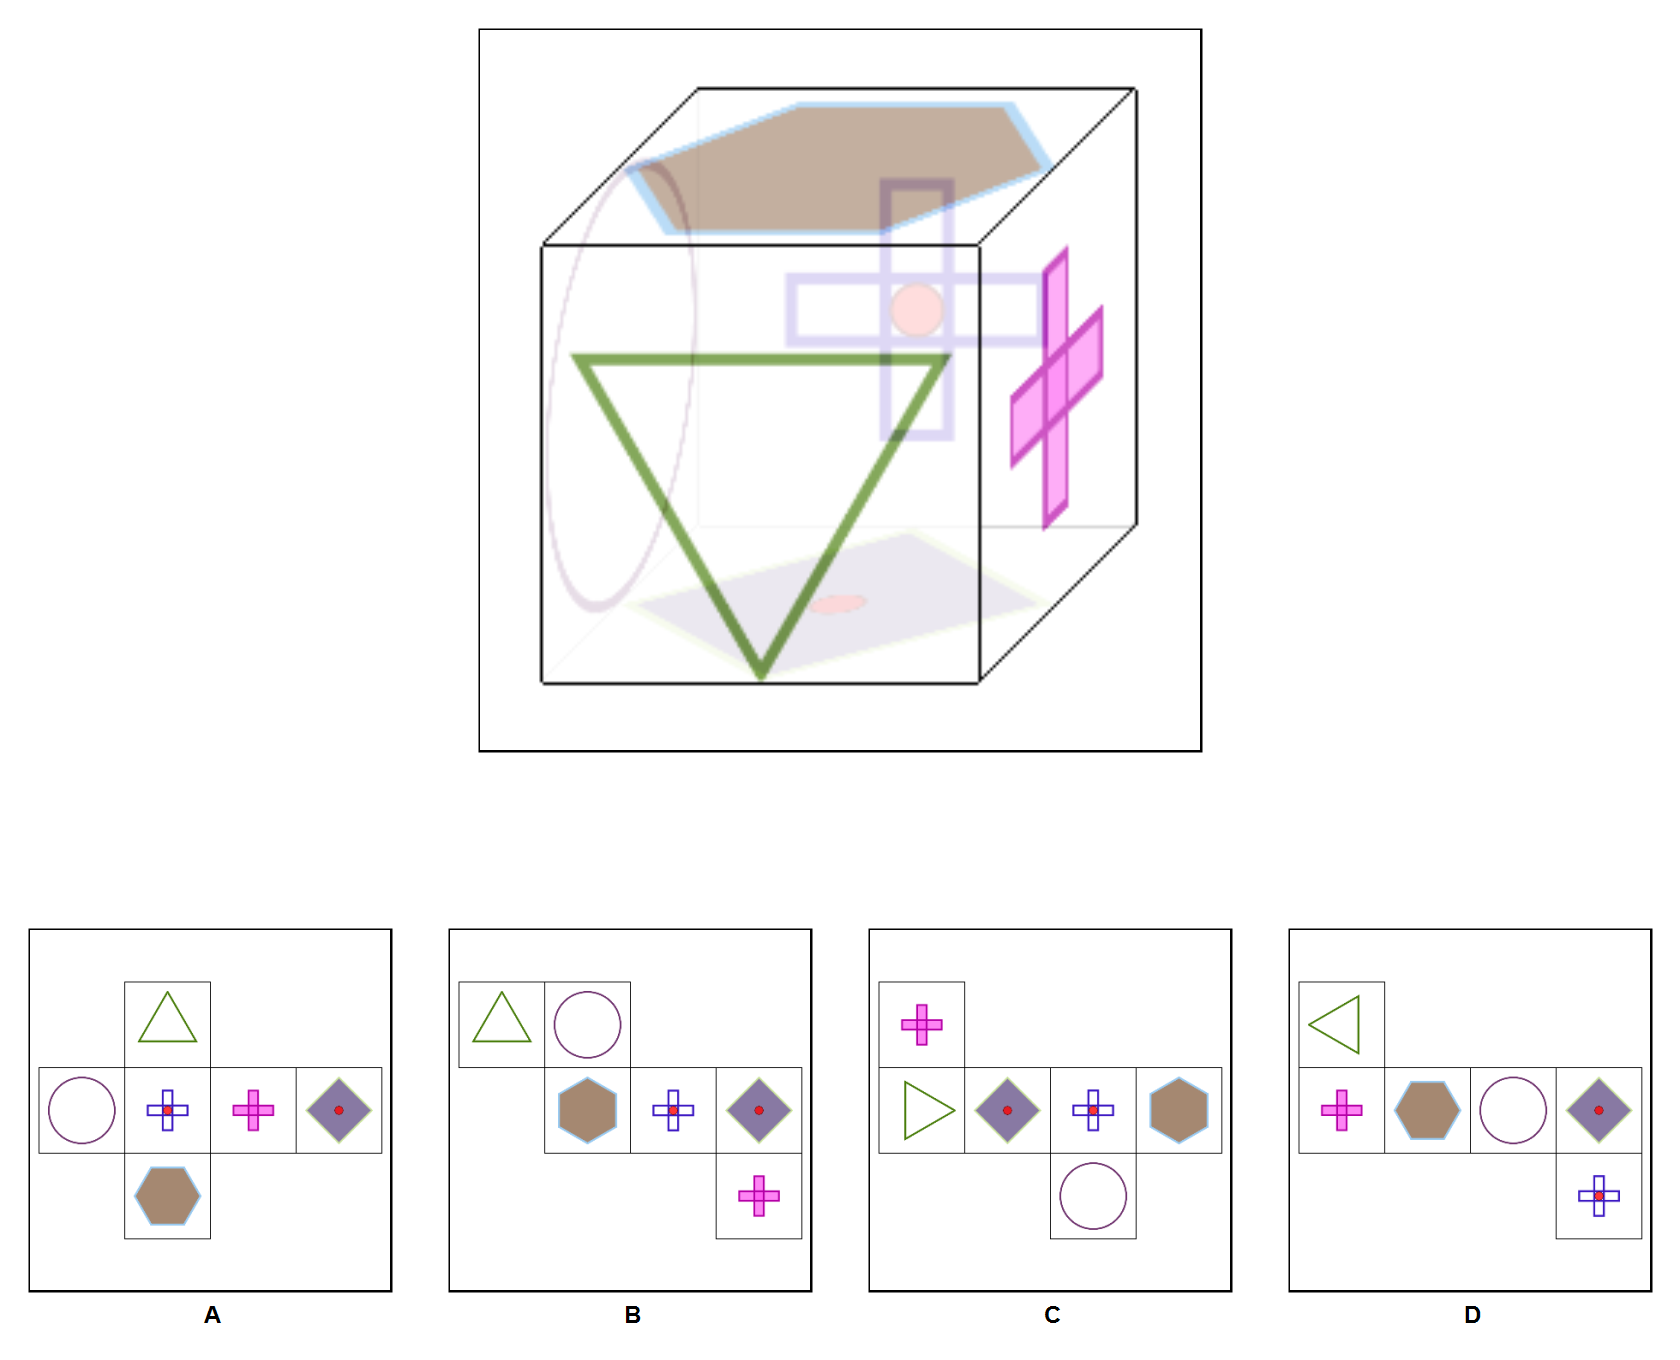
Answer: A